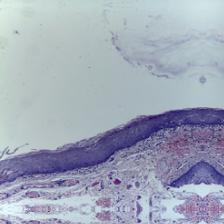
Diagnosis: Normal